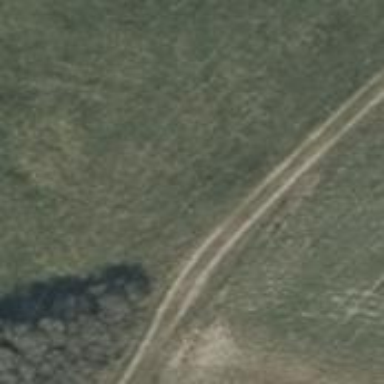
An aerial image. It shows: Track with grade 3 surface.